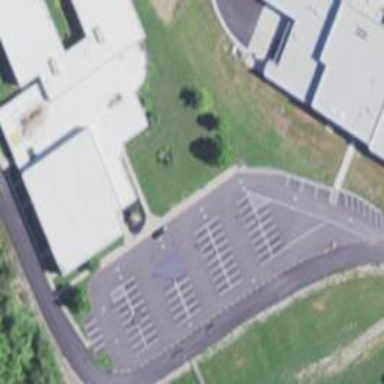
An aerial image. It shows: School building.